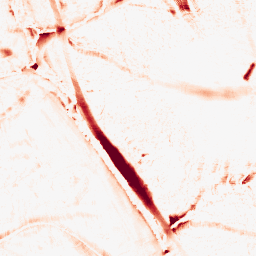
Category: morphological
Decomposition family: morphological_ellipse
Decomposition parameters: operation: opening
width: 20
height: 20
Upsampling method: bicubic
Upsampling parameters: scale: 2
Upsampling scale: 2